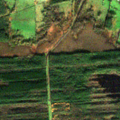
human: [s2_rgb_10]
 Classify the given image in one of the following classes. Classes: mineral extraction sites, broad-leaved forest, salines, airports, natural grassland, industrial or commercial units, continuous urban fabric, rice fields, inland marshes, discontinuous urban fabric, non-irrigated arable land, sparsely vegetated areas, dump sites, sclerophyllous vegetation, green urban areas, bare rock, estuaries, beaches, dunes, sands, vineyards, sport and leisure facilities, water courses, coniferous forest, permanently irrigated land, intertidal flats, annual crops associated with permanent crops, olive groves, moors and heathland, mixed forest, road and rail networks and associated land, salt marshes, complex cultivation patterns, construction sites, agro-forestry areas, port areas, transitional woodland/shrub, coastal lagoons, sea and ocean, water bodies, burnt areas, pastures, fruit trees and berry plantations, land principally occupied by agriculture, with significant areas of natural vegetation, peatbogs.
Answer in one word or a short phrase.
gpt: land principally occupied by agriculture, with significant areas of natural vegetation, broad-leaved forest, coniferous forest, mixed forest, peatbogs